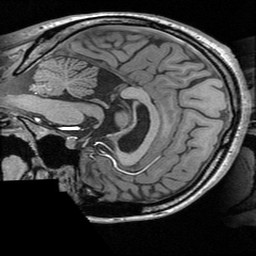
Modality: T1w
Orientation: sagittal